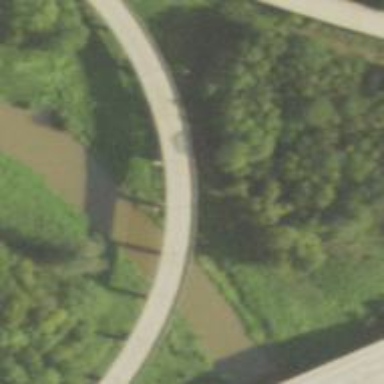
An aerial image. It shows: Beam structure bridge on motorway link.